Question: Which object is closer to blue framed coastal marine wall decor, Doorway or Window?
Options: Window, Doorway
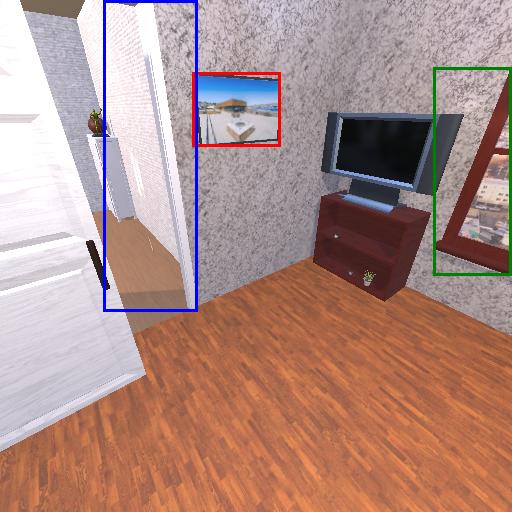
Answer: Window